Brain MRI, t2w sequence, axial 2D slice.
Patient: age 24, sex F, weight 95 kg, height 1.95 m
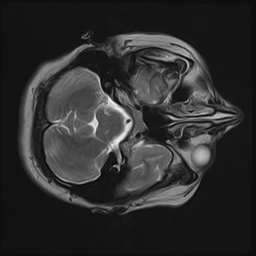